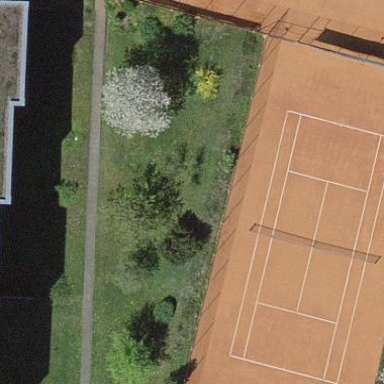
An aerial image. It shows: Tennis court on pitch.